Question: I have a 'textField' and an 'image' field side by side on a 'sub-report' I want to shift the contents of text field horizontally if there is no image.

I want to shift 'textField' in place of image if there is no image.
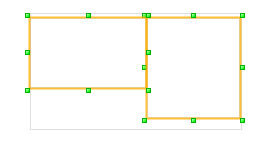
Answer: Try this.
'''
public JasperDesign setImage(Boolean isImageAvailable) throws JRException {
JasperDesign jasperDesign = new JasperDesign();
jasperDesign.setName("NoXmlDesignReport");
jasperDesign.setPageWidth(595);
jasperDesign.setPageHeight(842);
jasperDesign.setColumnWidth(515);
jasperDesign.setColumnSpacing(0);
jasperDesign.setLeftMargin(40);
jasperDesign.setRightMargin(40);
jasperDesign.setTopMargin(20);
jasperDesign.setBottomMargin(20);
JRDesignBand band = new JRDesignBand();
band.setHeight(200);
JRDesignTextField textField = new JRDesignTextField();
textField.setX(350);//Your desired x position when image is not available.
textField.setY(0);//Your desired y position when image is not available.
textField.setWidth(100);
textField.setHeight(20);
textField.setStyle(normalStyle);
textField.setStretchWithOverflow(true);
textField.setPositionType(PositionTypeEnum.FLOAT);
textField.setBlankWhenNull(true);
JRDesignExpression expression = new JRDesignExpression();
expression.setText("$F{" + fieldName + "}");
textField.setExpression(expression);
if(isImageAvailable) {
JRDesignImage jrDesignImage = new JRDesignImage(jasperDesign);
expression = new JRDesignExpression();
expression.setText(""/path/to/image.png"");
jrDesignImage.setExpression(expression);
jrDesignImage.setHorizontalAlignment(HorizontalAlignEnum.LEFT);
jrDesignImage.setX(400);
jrDesignImage.setY(25);
jrDesignImage.setWidth(93);
jrDesignImage.setHeight(100);
jrDesignImage.setScaleImage(ScaleImageEnum.RETAIN_SHAPE);
band.addElement(jrDesignImage);
textField.setX(10);//Your desired x position when image is available.
textField.setY(0);//Your desired y position when image is available.
}
band.addElement(textField);
jasperDesign.setTitle(band);
return jasperDesign;
}
'''
Enjoy Coding.